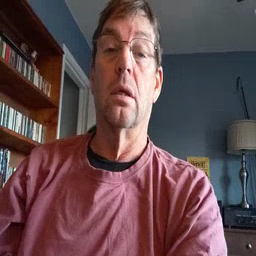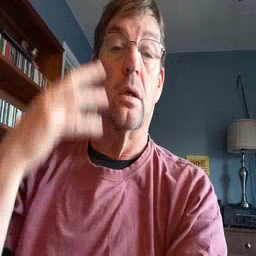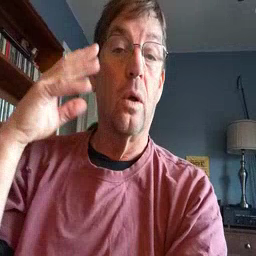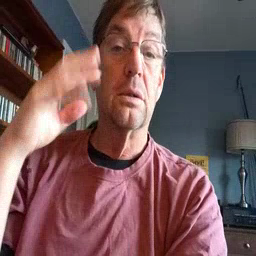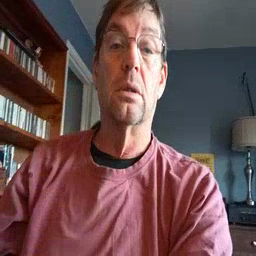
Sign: noisy